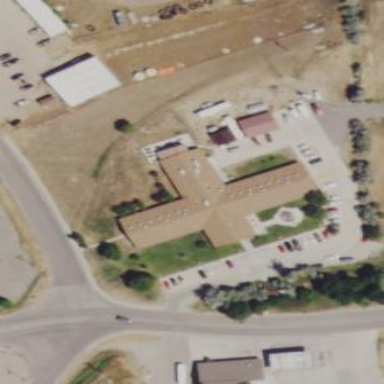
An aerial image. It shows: Nursing home building that serves as social facility.